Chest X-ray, PA view. Patient: 49 years old, sex M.
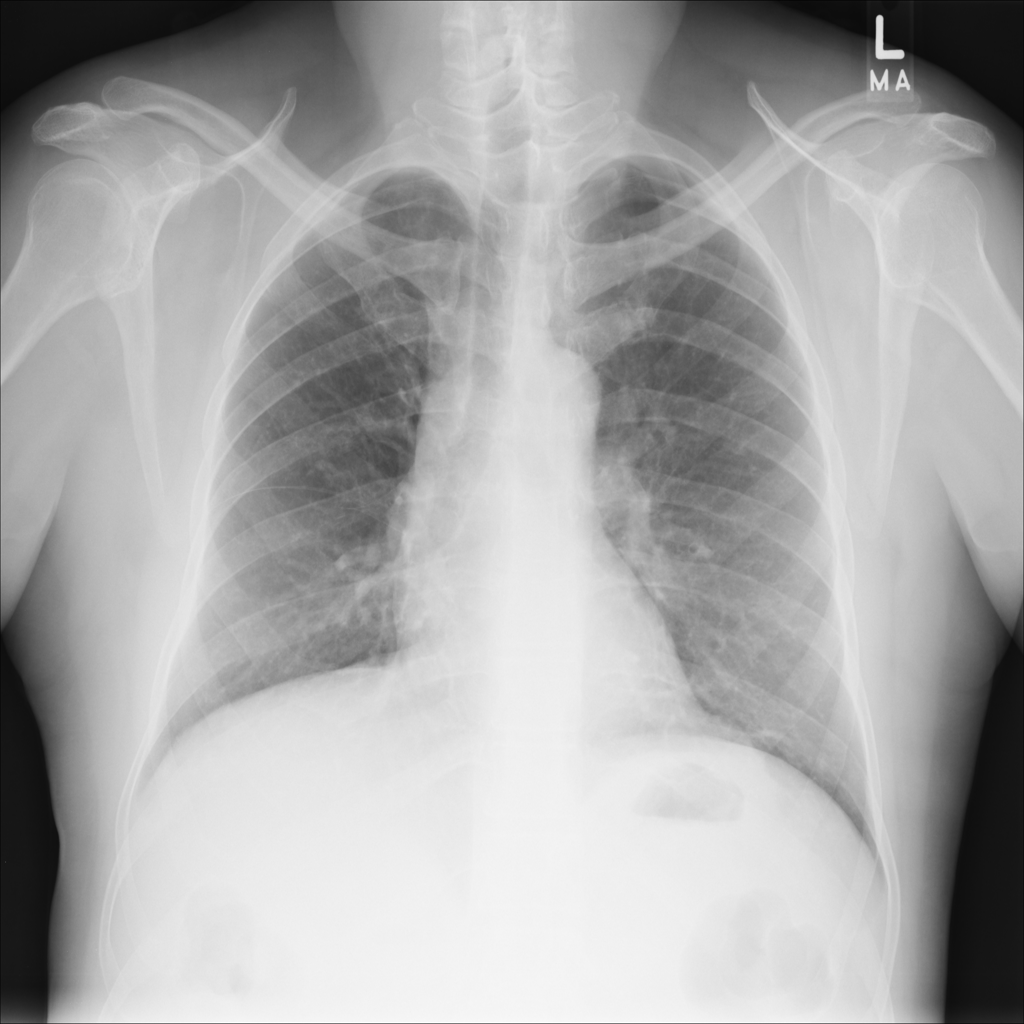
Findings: No Finding